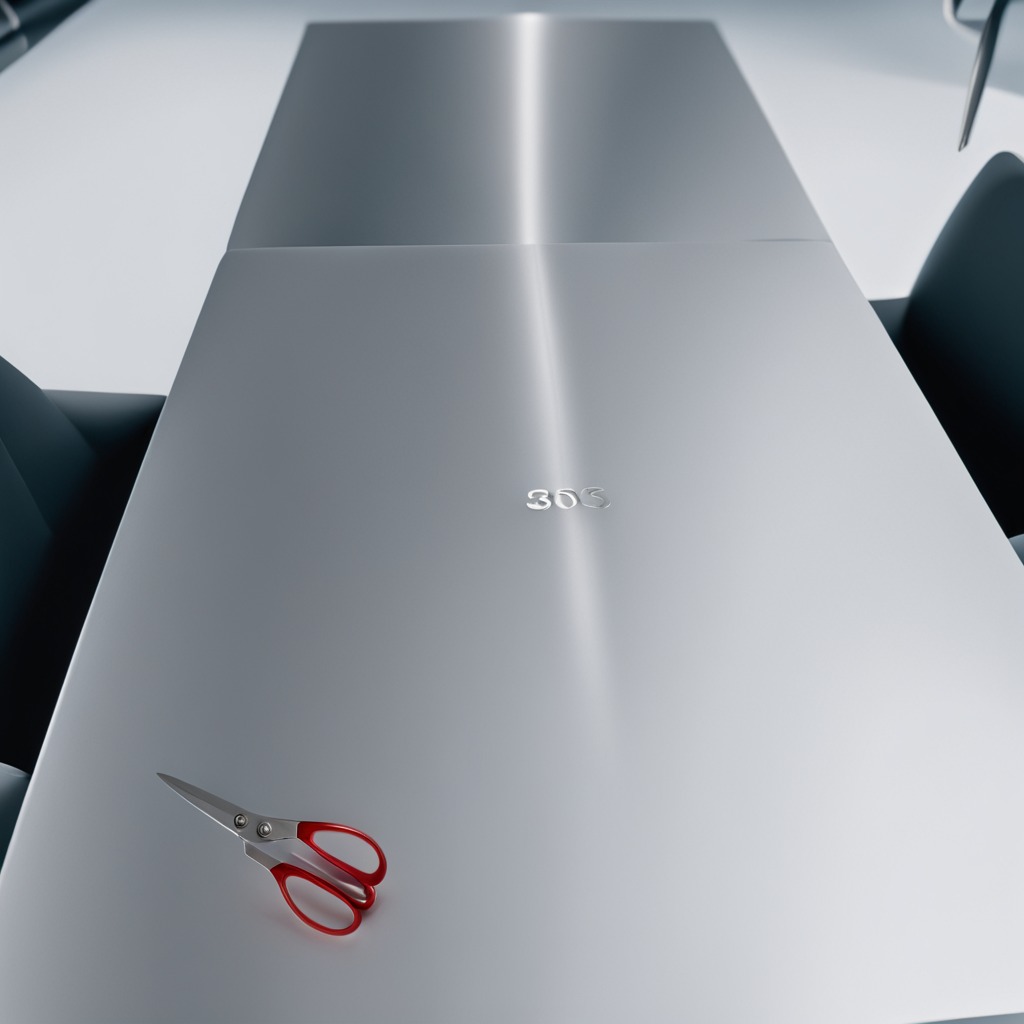
A scissor is lying on the stainless steel table.